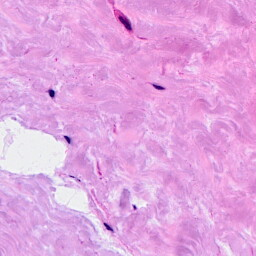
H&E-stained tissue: Breast